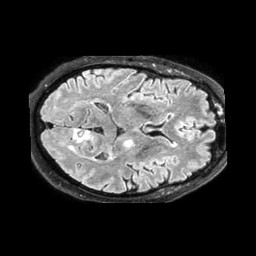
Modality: FLAIR
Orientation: axial
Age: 66
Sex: male
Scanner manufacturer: philips
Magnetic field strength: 3 T
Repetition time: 4.8 s
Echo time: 0.34 s